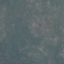
Label: HerbaceousVegetation